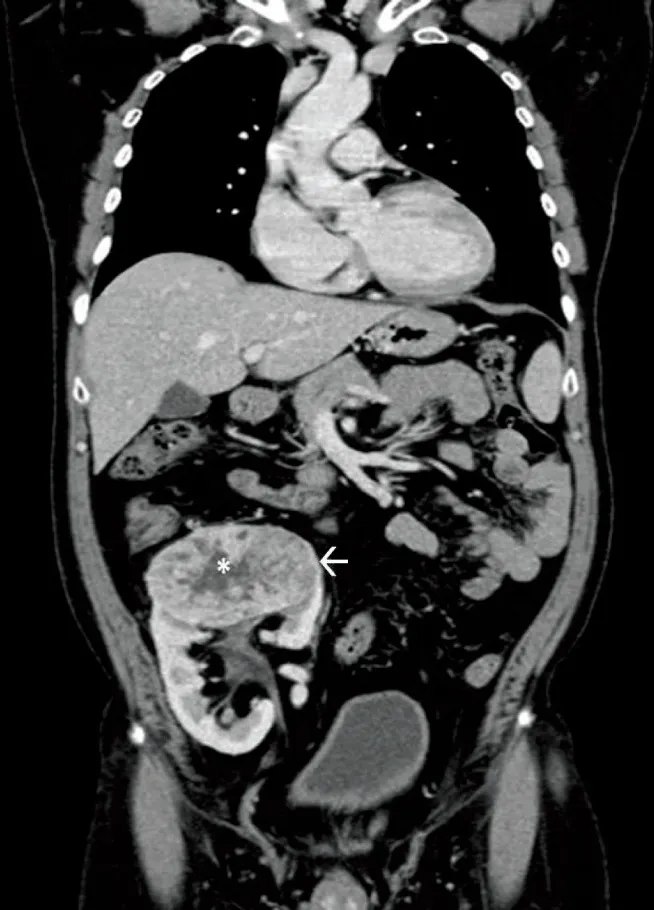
A 56-year-old man with renal cell carcinoma in renal allograft. Findings: Coronal CT with intravenous contrast, arterial phase of abdomen showing heterogeneously enhancing mass lesion at the upper pole of renal allograft (white arrow) in the right iliac fossa with internal hypodense nonenhancing region (asterisk) suggesting necrosis (Technique: Siemens Somatom sensation 64-slice CT scanner, Coronal CT, KV 120, Eff mAs 105, Slice thickness 5 mm. Contrast: Iohexol 350, 70 mL, Arterial Phase.
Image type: radiology (ct)